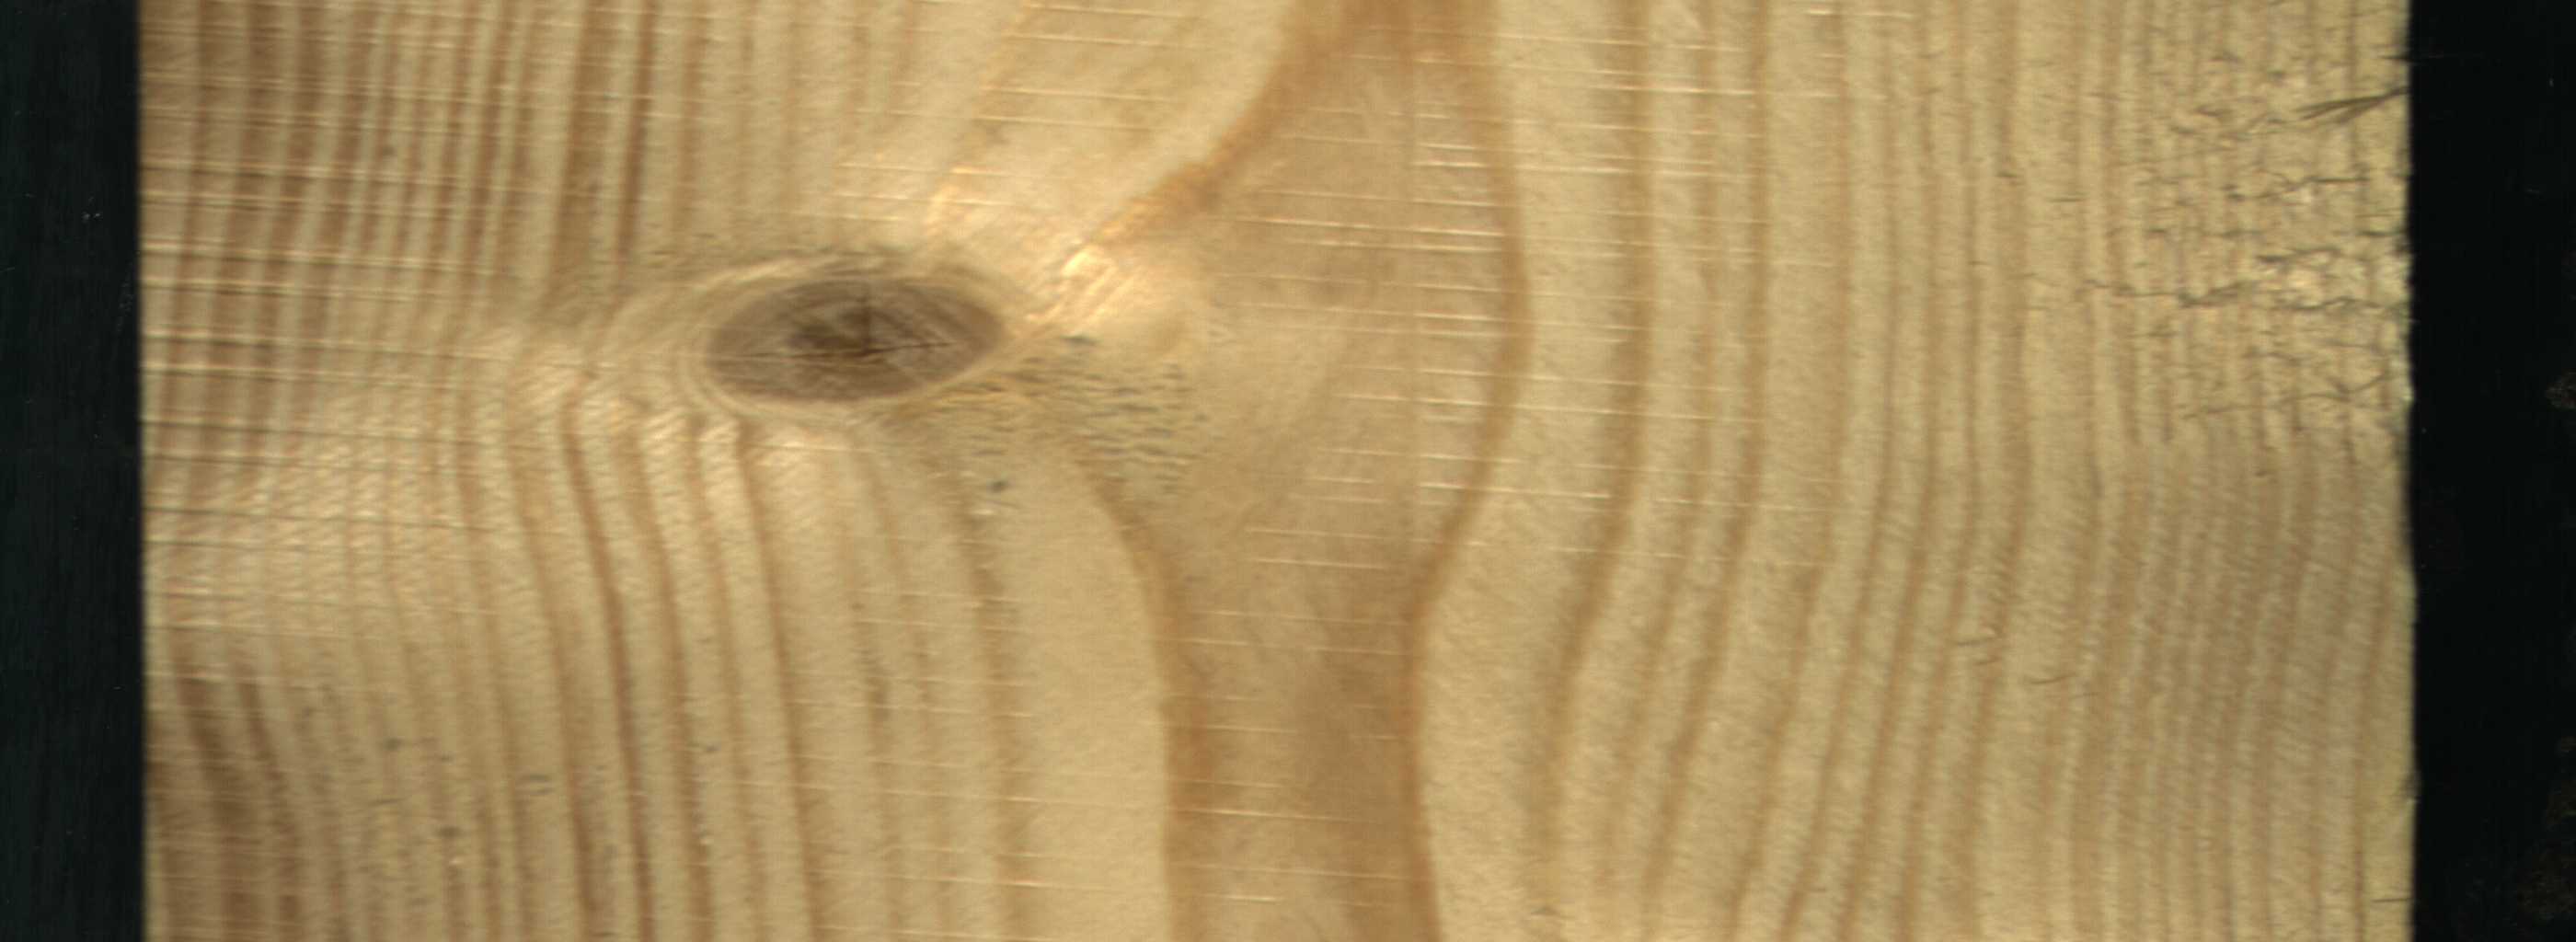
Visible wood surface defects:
knot_with_crack
Live_Knot